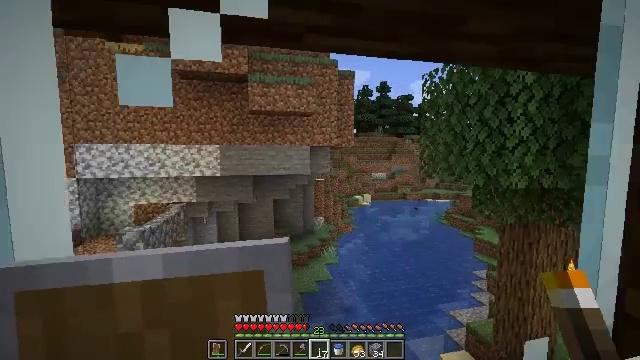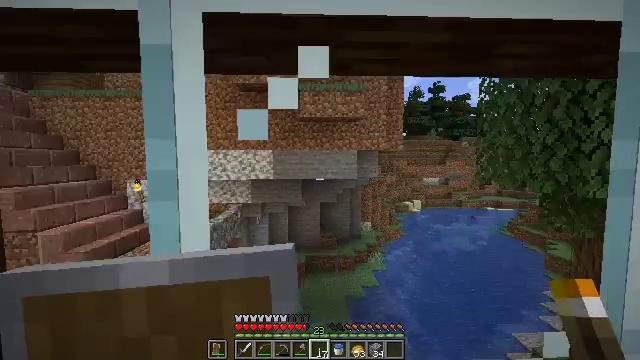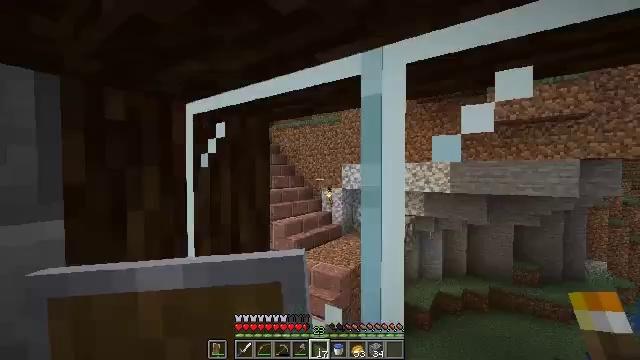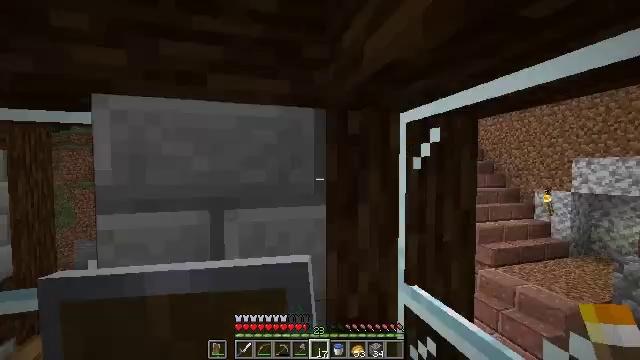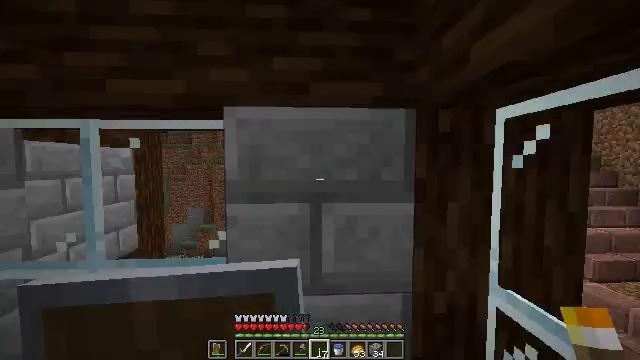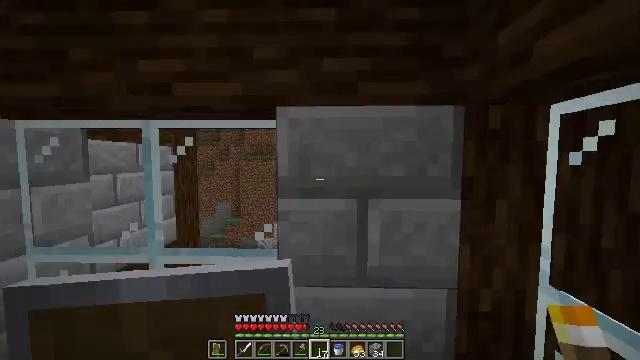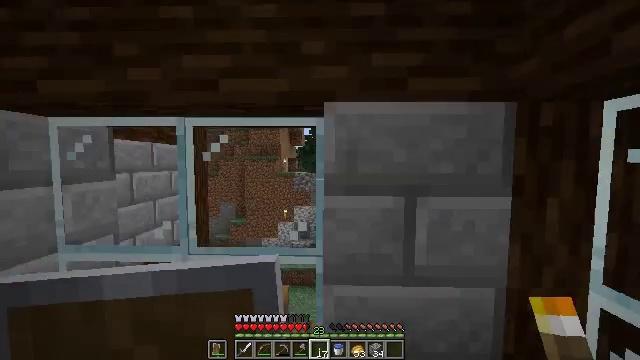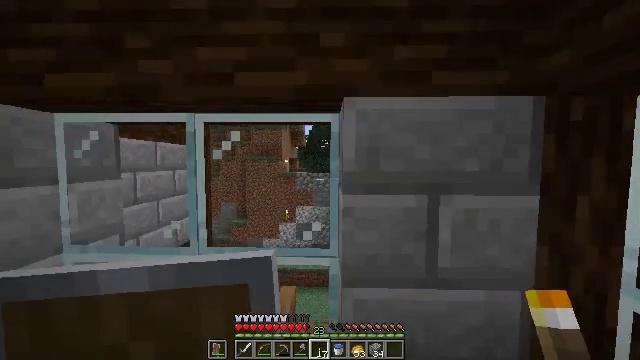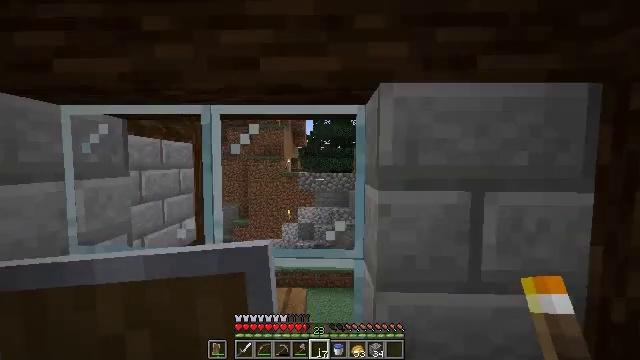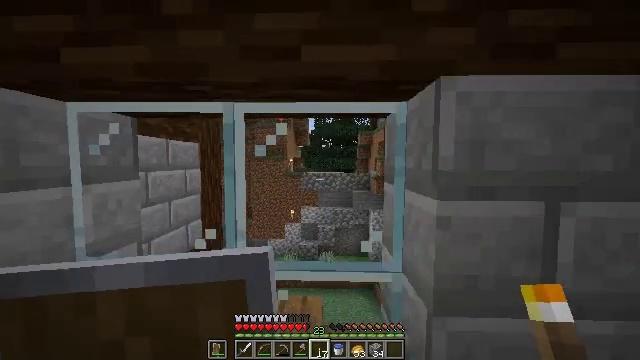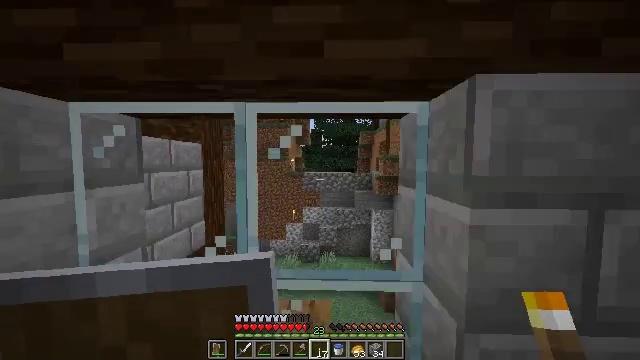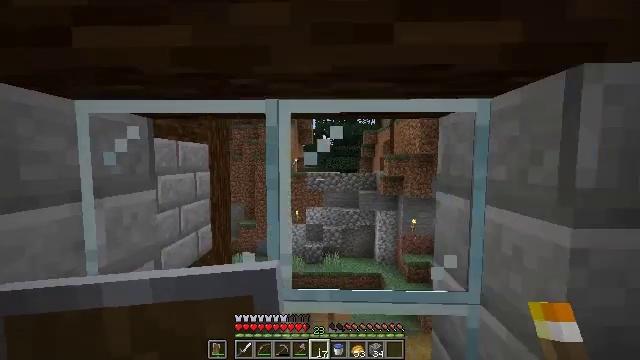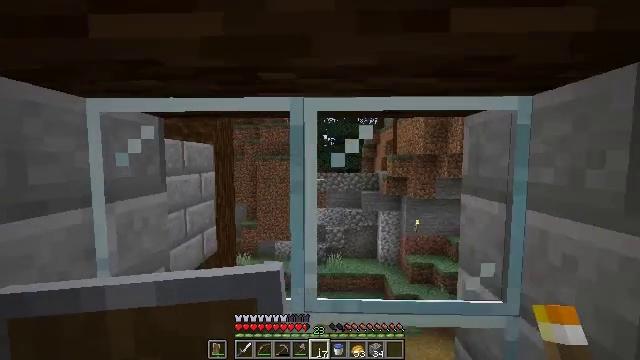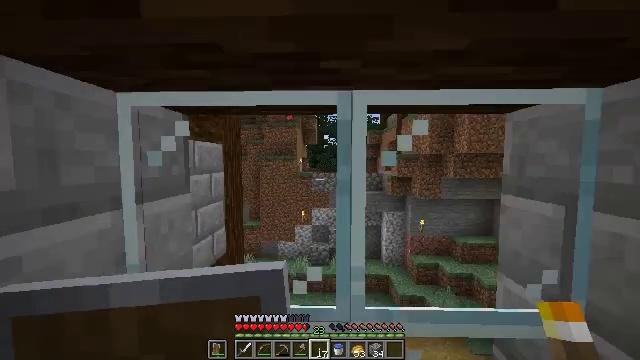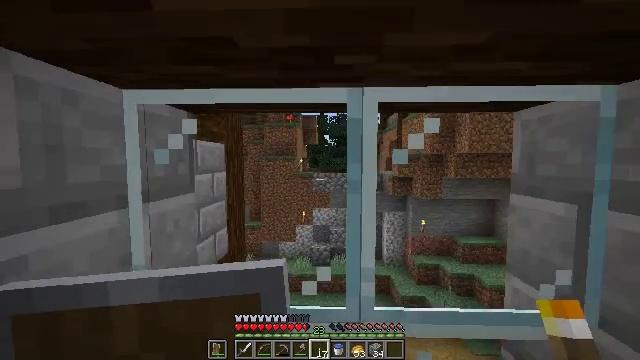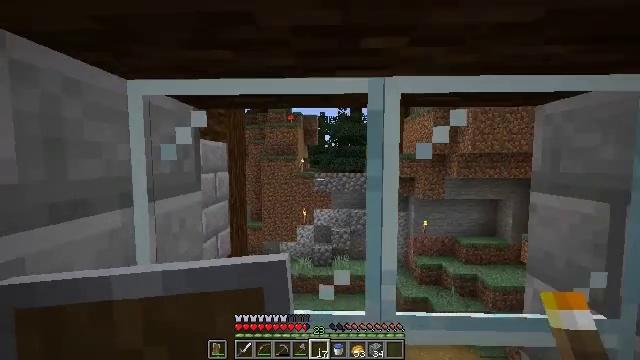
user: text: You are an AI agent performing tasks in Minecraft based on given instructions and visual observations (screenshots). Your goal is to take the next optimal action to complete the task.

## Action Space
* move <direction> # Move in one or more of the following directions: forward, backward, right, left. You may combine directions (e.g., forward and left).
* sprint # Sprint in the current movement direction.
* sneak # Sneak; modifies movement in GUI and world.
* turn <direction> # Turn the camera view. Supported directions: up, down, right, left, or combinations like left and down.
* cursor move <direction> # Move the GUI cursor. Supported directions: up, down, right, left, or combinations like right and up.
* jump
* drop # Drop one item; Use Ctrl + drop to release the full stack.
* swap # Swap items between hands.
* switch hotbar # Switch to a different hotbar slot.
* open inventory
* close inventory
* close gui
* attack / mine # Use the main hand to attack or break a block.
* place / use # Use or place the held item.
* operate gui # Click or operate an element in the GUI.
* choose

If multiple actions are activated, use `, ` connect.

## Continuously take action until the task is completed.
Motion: motion action
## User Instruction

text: Craft a spruce pressure plate.
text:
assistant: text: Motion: move back, turn left and up
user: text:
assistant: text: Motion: move back and move left, turn left and up
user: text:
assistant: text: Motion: move back and move left, turn left
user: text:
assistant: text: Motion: move back and move left, turn left and down
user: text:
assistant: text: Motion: move left, turn left
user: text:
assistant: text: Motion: move forward and move left
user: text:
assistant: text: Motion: move forward and move left
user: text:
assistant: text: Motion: move forward and move left
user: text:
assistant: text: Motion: move forward and move left
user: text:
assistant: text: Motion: move forward and move left
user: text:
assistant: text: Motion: move forward and move left
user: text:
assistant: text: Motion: move left
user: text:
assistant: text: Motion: no_op
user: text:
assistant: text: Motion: no_op
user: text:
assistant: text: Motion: move forward
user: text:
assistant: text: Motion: move forward
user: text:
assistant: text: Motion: move forward
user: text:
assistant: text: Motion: move forward
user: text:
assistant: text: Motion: move forward
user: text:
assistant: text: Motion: move forward
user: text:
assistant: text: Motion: move forward and move left
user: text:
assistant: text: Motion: move forward and move left, turn left and down
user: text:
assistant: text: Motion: move forward and move left, turn left and down
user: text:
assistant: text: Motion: move forward and move left, turn left and down
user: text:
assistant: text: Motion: move forward and move left
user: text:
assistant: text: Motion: move forward
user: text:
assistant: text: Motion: move forward, sprint
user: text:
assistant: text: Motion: move forward, sprint
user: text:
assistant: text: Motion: move forward, sprint, turn left
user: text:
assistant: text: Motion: move forward, turn left